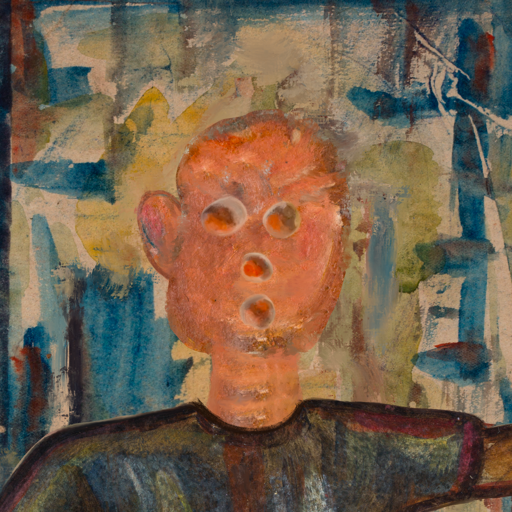
Background: Orphan, Head And Neck Front: Boggyland, Face Front: Rupkatha, Bust: Mosgoul, Hair Front: Blank, Head Accessory: Blank, Second Necklace: Blank, Necklace: Blank, Baby: Blank